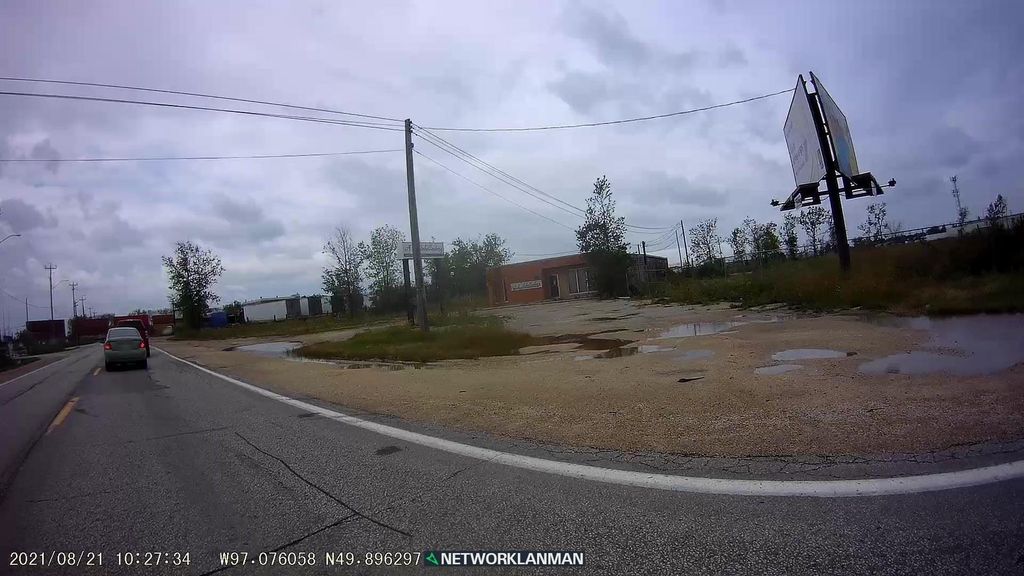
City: winnipeg